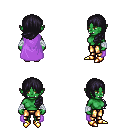
a pixel art fantasy rpg character, female body template, orc, green skin, lavender cape, gold greaves, raven left-swept hairstyle, white cloth bandages, gold boots, four views (front, back, left, right), 2x2 character sprite sheet, small pixel art, hard edges, no anti-aliasing